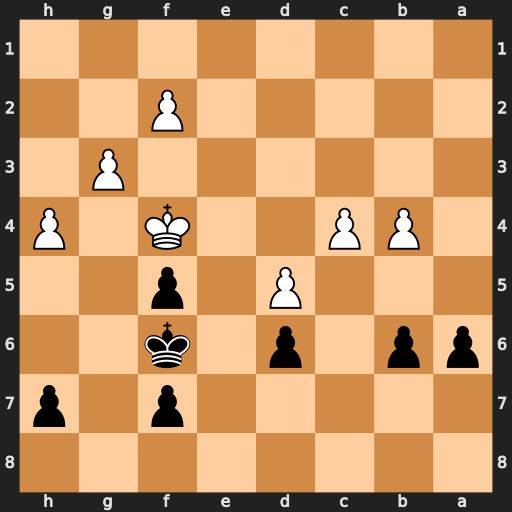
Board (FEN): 8/5p1p/pp1p1k2/3P1p2/1PP2K1P/6P1/5P2/8
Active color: b
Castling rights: -
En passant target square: -
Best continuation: a5 Ke3 a4 Kd3 a3 Kc3 Ke5 Kb3 Kd4